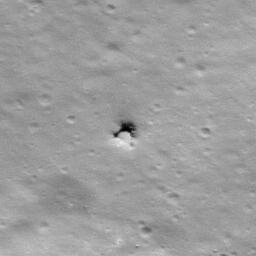
Pit: Stevinus 4
Host crater: Stevinus
Host type: impact_melt
Lunar coordinates: latitude -32.724, longitude 54.174